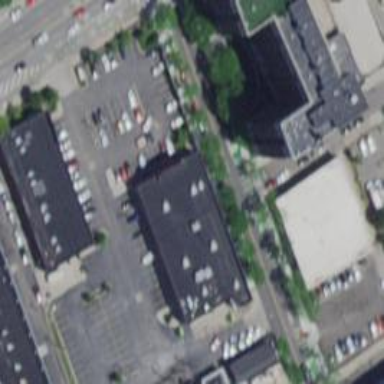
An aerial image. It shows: Supermarket building.